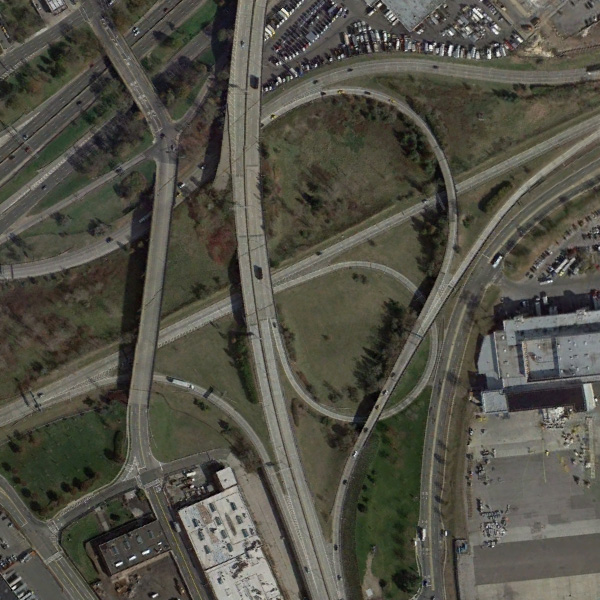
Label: Viaduct